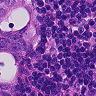
Metastatic tissue present: yes